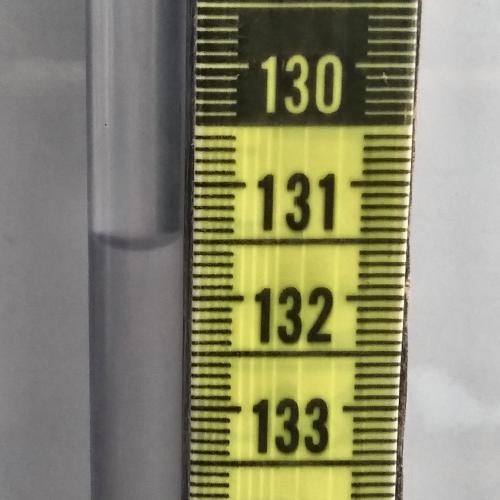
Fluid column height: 131.5 cm